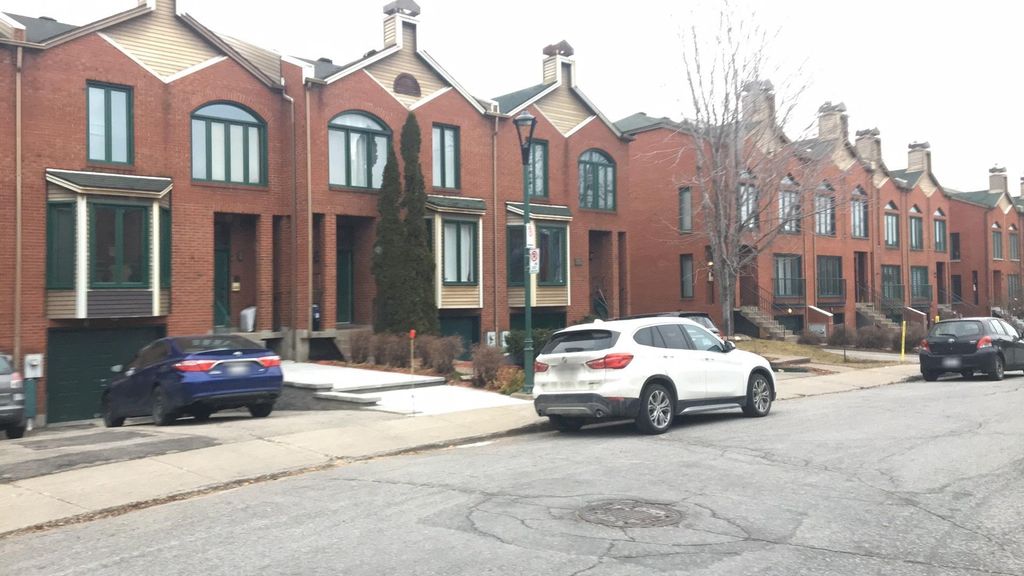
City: montreal